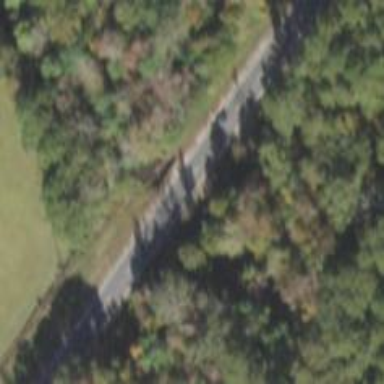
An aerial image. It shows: Asphalt road classified as primary highway.